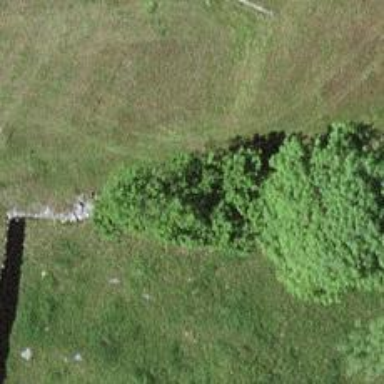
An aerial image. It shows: Retaining wall.